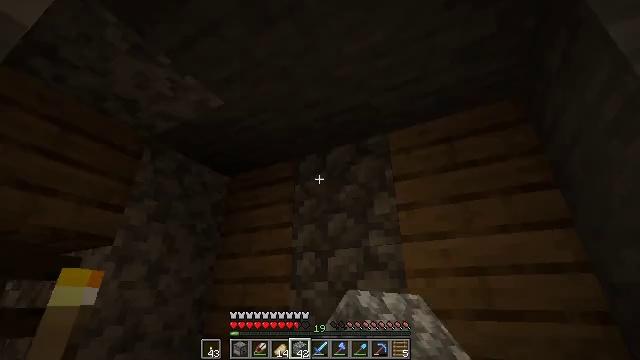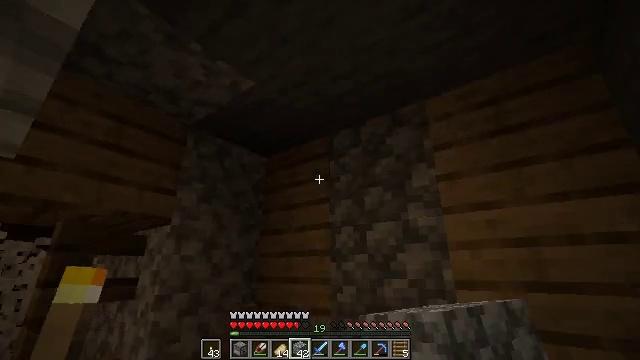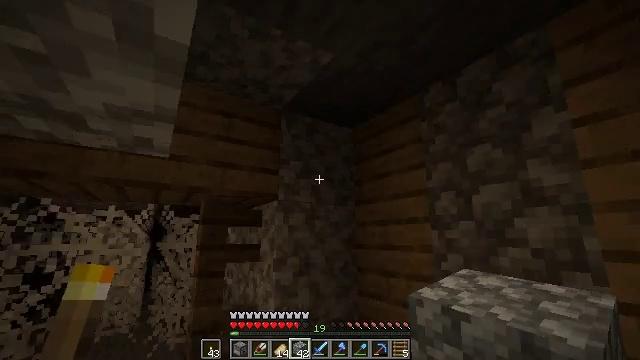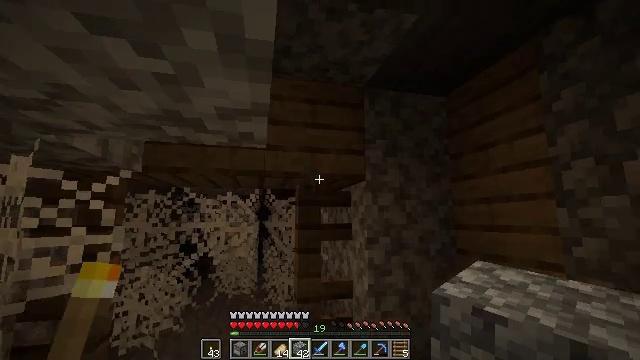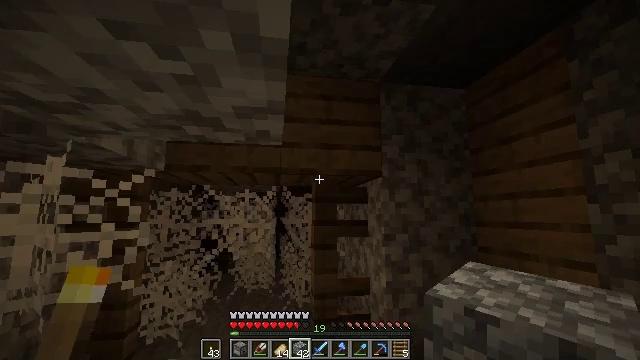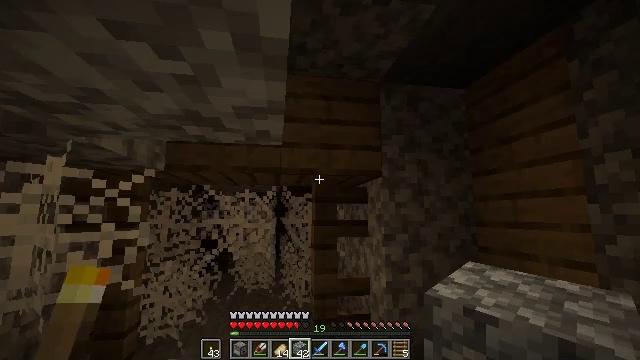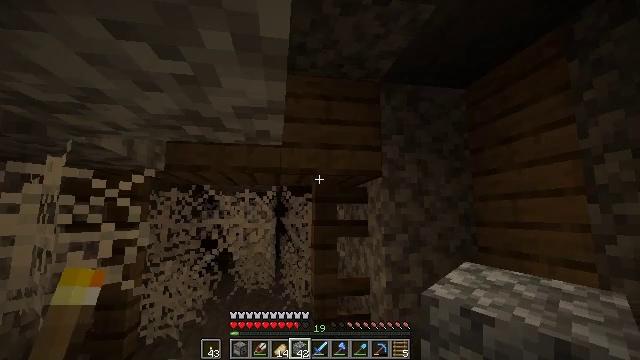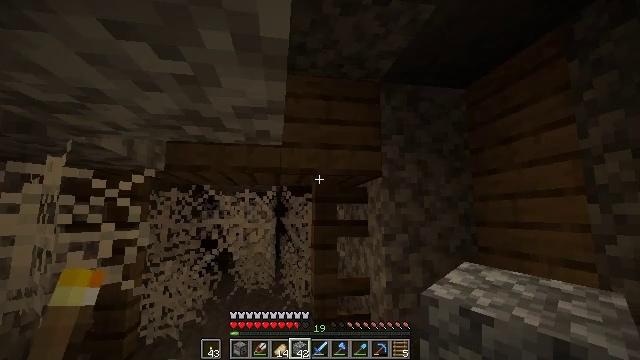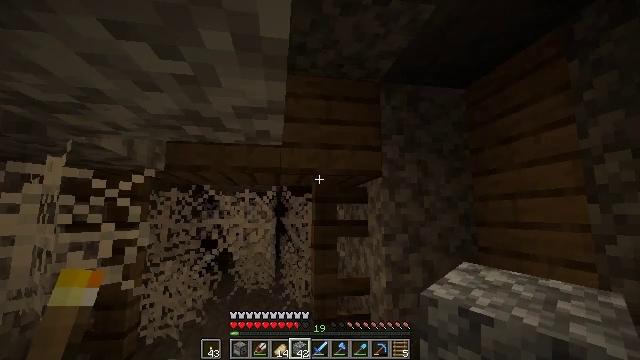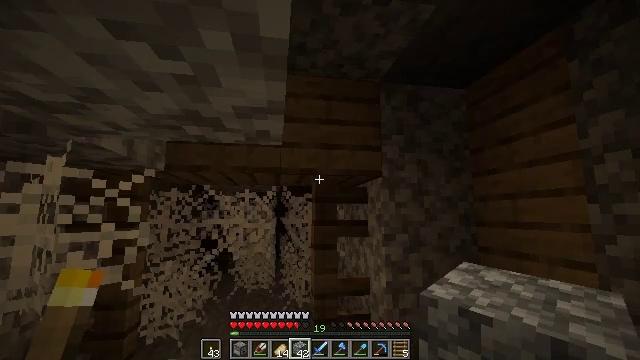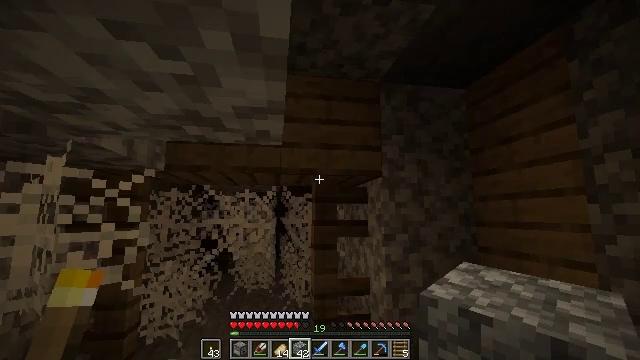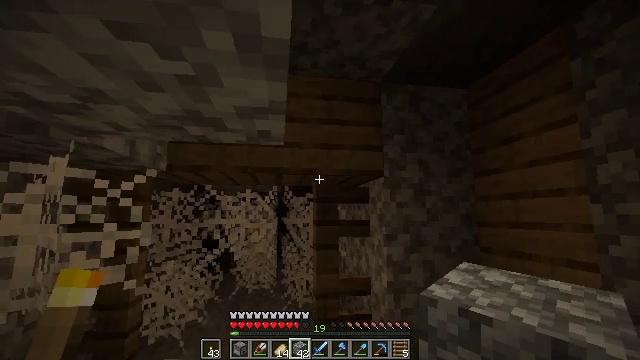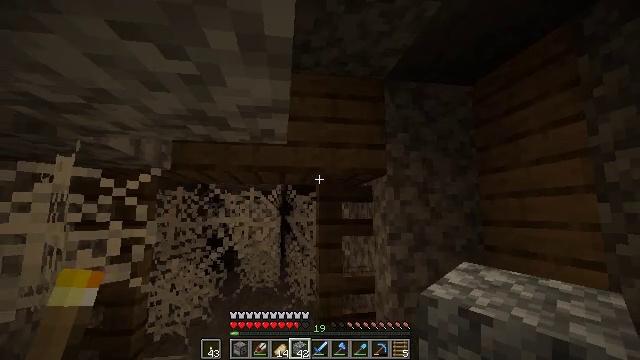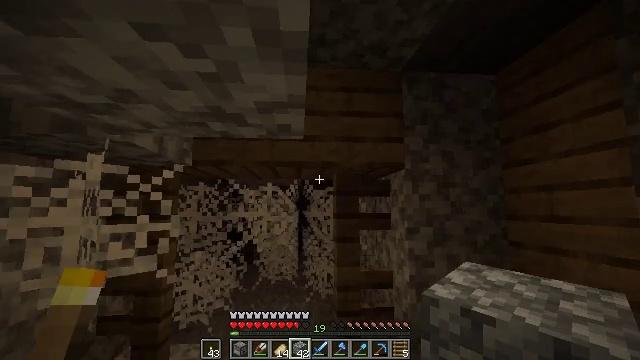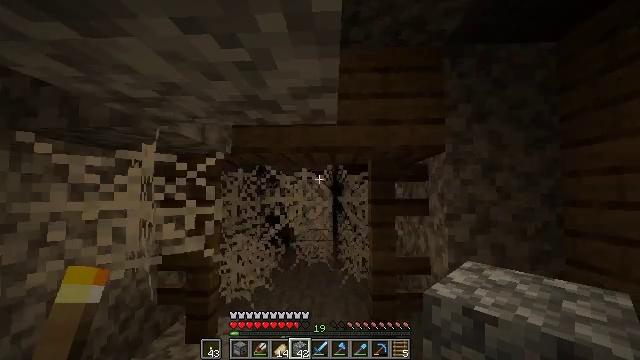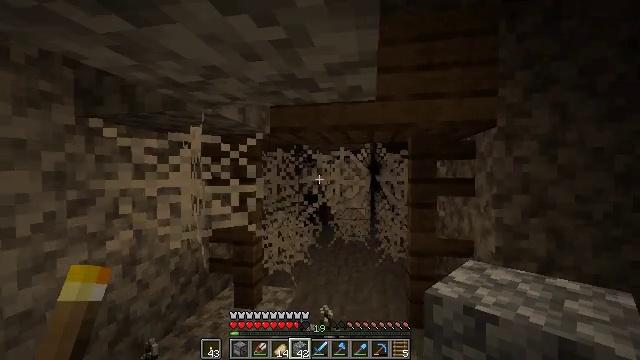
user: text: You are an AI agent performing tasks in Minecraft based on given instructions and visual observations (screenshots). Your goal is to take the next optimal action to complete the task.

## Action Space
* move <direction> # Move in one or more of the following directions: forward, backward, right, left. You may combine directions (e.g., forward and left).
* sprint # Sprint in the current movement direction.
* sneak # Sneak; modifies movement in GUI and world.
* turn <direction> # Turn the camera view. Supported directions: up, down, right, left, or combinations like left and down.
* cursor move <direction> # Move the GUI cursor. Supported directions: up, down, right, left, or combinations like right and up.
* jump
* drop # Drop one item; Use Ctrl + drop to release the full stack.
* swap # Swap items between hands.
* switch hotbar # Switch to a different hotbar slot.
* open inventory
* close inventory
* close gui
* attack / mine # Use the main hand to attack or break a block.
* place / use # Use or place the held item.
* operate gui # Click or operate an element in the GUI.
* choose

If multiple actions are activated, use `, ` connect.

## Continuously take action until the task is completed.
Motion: motion action
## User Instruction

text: Remove the cobweb to avoid getting stuck.
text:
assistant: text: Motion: turn left and down
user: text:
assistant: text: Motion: turn left and down
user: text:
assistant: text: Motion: turn left and down
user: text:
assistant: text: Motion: turn left
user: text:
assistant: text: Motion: no_op
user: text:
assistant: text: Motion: no_op
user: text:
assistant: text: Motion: no_op
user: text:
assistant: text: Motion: no_op
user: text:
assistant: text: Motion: no_op
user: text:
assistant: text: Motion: no_op
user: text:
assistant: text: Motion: no_op
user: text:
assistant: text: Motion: no_op
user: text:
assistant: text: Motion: turn left and down
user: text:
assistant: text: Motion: turn left and down
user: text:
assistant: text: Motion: turn left and down
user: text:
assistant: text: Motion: turn left and down
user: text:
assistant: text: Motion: turn left
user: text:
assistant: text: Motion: turn left
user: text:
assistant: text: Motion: turn left and down
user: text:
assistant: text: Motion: no_op
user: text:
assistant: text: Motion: no_op
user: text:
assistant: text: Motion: no_op
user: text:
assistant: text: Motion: no_op
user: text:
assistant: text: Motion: no_op
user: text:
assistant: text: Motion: no_op
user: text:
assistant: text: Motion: no_op
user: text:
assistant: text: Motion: no_op
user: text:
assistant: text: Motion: no_op
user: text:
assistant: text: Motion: no_op
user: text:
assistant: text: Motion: turn right and up